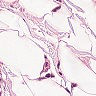
Metastatic tissue present: yes